Question: I want to create a template builder in html5 and 'jquery'.In that i need to drag and drop fields in to the template,for example
In textarea,
> Dear {username},'''
Your account {Account ID} has been enabled.
'''
I need to build ui with controls for various fields (like username ,account id) and i need to drop those fields into the textarea instead of '{}' texts.

Any Ideas? Not Particularly Drag & Drop, If any other ideas to achieve the same, please let me know.
Please refer this image to get a clear understanding of what i'm saying.Sorry for my poor english.
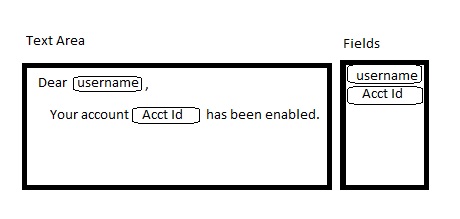
Answer: Check this site <URL>.
Hope that can help you